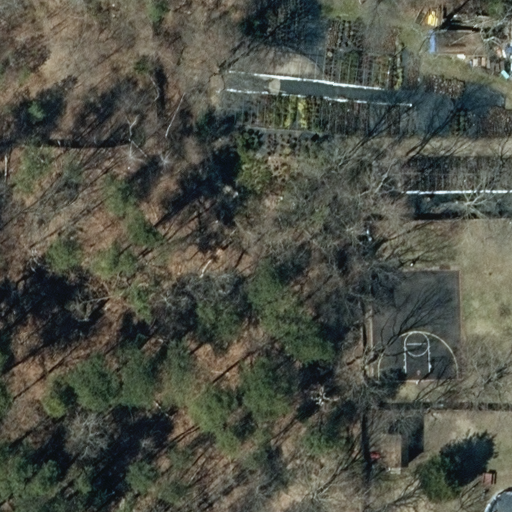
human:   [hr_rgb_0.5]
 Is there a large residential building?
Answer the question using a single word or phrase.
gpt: no

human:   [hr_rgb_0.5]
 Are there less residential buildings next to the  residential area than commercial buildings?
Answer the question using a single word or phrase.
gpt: no

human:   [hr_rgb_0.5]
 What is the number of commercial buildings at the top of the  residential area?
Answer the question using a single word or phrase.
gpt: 0

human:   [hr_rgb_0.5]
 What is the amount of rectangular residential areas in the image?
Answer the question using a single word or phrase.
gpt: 1

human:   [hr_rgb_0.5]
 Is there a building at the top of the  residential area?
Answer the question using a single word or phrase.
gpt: yes

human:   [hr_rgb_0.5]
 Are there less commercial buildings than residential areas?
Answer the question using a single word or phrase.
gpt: yes

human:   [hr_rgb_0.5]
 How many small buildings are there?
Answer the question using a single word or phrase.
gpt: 1

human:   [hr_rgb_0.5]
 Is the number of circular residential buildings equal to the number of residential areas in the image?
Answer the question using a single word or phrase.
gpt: no

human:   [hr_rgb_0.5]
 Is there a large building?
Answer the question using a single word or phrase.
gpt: no

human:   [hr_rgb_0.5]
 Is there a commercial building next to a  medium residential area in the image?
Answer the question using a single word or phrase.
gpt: no

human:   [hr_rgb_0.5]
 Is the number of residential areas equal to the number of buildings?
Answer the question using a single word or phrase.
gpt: yes

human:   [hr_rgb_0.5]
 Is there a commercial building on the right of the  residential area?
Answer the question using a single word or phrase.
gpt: no

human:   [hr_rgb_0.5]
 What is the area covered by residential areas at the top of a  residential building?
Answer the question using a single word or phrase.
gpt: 0m2

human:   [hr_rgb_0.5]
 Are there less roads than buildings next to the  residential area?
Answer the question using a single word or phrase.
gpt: yes

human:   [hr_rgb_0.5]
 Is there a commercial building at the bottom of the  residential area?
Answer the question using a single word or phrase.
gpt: no

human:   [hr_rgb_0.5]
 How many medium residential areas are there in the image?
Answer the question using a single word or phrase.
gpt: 0

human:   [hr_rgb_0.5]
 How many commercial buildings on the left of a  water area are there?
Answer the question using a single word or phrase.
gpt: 0

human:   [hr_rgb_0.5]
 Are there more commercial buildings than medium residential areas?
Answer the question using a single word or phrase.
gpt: no

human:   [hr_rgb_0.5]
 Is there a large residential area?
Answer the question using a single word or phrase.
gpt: yes

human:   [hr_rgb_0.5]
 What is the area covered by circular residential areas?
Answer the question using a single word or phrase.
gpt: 0m2

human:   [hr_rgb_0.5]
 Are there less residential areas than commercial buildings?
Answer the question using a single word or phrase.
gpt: no

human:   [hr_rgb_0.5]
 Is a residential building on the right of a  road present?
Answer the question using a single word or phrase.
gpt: no

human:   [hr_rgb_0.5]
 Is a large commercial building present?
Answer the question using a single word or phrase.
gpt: no

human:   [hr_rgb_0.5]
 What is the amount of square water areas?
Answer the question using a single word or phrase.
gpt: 0

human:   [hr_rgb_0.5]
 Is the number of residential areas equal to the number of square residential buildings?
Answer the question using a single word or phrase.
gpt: no

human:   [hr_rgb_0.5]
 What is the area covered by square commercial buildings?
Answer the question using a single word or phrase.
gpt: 0m2

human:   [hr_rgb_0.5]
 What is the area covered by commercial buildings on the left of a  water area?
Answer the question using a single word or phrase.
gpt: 0m2

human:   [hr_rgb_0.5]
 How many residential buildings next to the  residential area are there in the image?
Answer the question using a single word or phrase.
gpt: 0

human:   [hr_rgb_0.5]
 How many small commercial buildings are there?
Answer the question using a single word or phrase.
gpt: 0

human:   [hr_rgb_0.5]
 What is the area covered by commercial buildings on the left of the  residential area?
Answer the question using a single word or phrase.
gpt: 0m2

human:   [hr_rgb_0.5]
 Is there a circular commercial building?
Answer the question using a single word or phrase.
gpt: no

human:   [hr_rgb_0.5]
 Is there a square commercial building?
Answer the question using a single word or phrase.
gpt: no

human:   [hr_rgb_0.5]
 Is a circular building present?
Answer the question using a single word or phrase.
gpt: no

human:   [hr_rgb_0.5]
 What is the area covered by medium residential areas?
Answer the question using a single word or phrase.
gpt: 0m2

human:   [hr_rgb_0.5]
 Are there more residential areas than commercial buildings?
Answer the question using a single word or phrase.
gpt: yes

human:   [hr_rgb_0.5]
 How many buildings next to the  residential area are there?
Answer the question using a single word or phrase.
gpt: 1